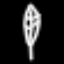
Label: leaf